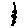
Label: zigzag